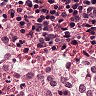
Metastatic tissue present: no